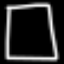
Label: square